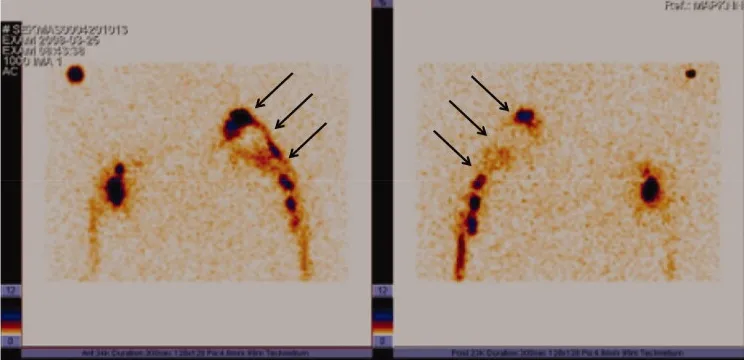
Lymphoscintigraphy, performed 11 years after grafting clearly shows lymph flow along the route of patent lymphatic grafts from the left arm to the neck (arrows). Left, frontal view; right, dorsal view.
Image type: pathology (immunostaining)